Field crop: tomato
Growth stage: 2
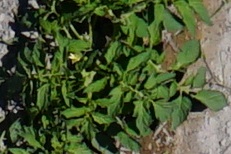
Species: tomato